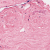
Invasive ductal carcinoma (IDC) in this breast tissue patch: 0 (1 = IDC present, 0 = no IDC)